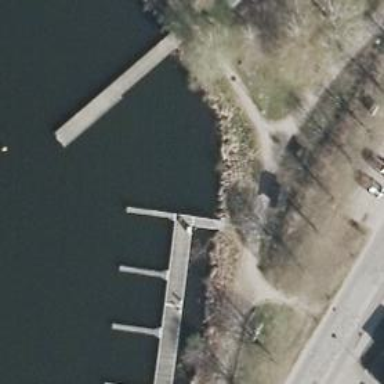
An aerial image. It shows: Man-made pier.